Interaction volume radius: 10 \u00c5
Interaction volume height: 20 \u00c5
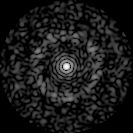
Disorder parameter: 0.8426